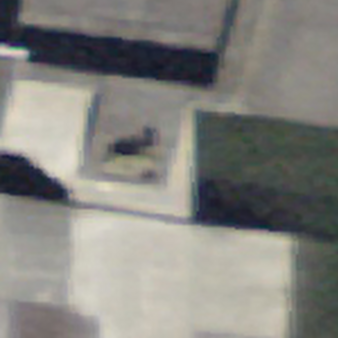
Label: other